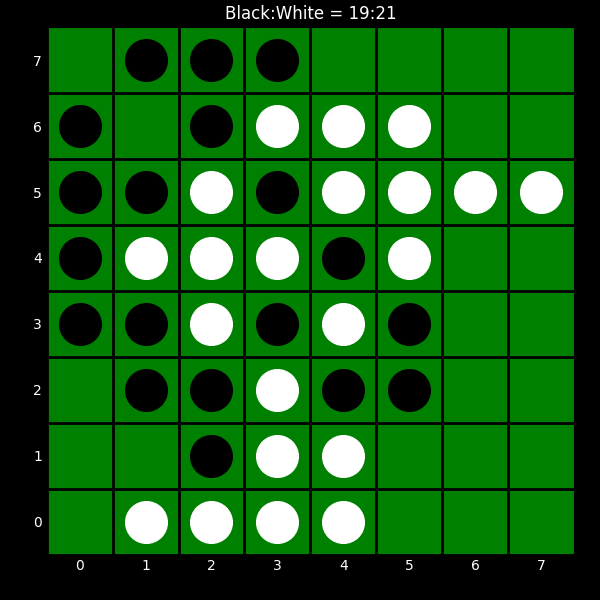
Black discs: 19
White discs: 21